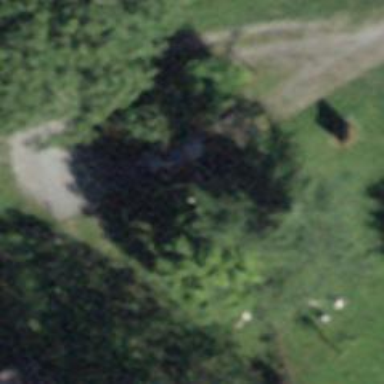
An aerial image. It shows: Isolated dwelling in remote location.